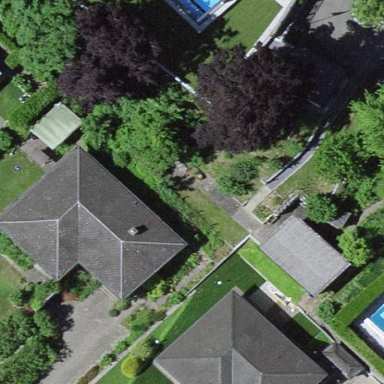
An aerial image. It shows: Simple house.